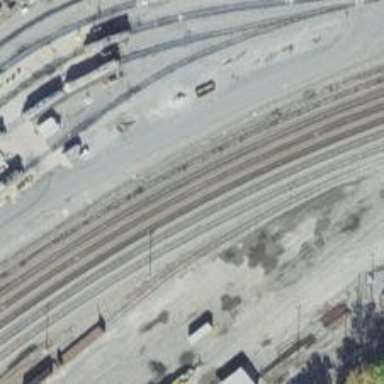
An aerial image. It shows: Railway track.